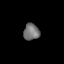
Tissue: lung
Cell type: Others
Senescence score: 0.2359
Nuclear area (px): 254
Mean DAPI intensity: 116.827